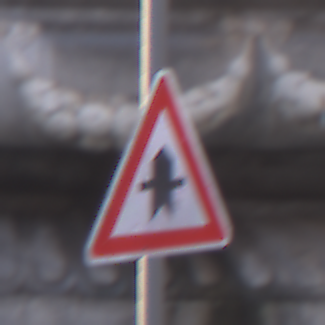
Verkehrszeichen: Vorfahrt
Umgebung: Outdoor, Urban
Tageszeit: SunriseSunset
Wetter: PartlyCloudy
Licht: Natural
Jahreszeit: NotSpecified
Kontrast: LowContrast